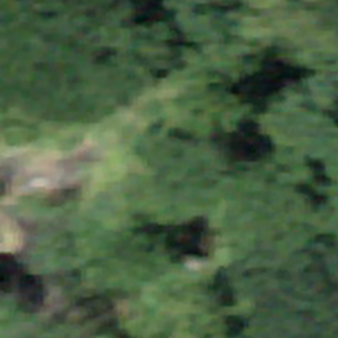
Label: other